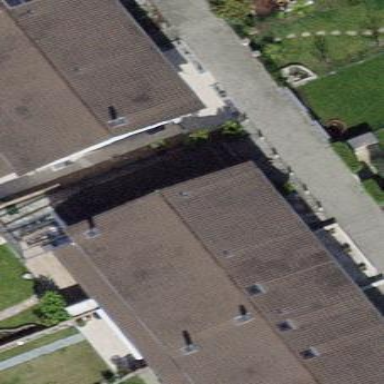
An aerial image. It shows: Terrace building.